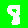
Digit: 8